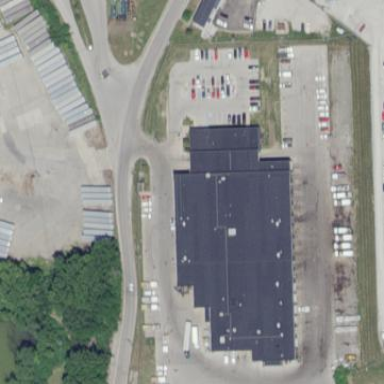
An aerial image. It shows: Industrial building.